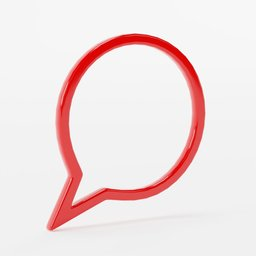
Label: decoration